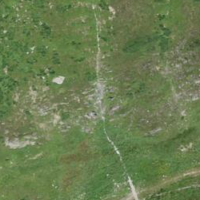
EUNIS habitat code: 26
Species observed at this site:
Vaccinium vitis-idaea